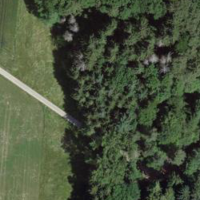
EUNIS habitat code: 44
Species observed at this site:
Hedera helix
Fraxinus excelsior